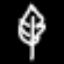
Label: leaf